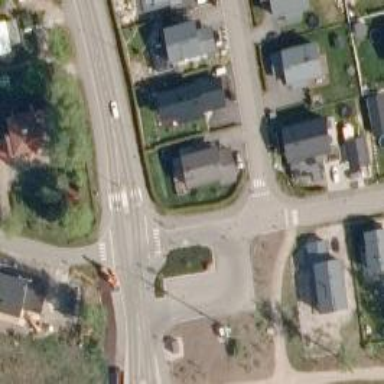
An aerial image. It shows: Crossing on cycleway.